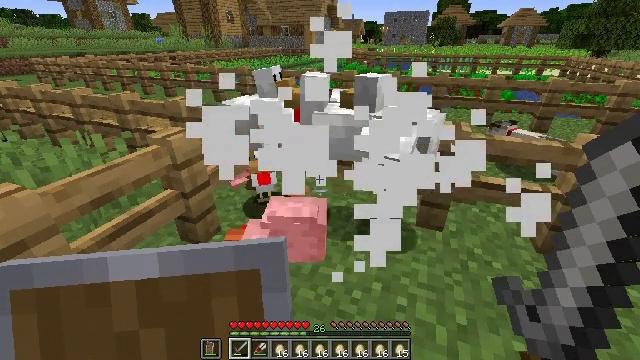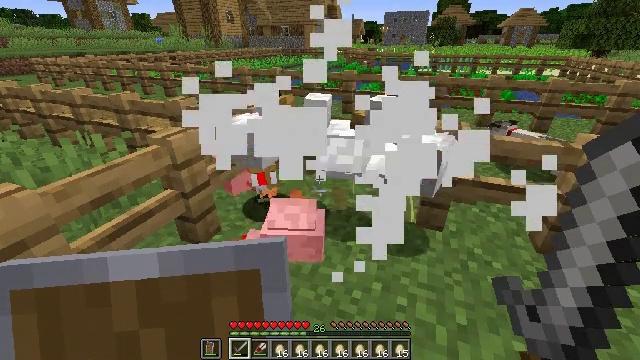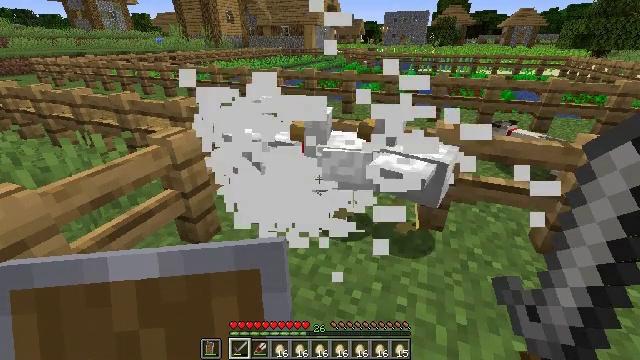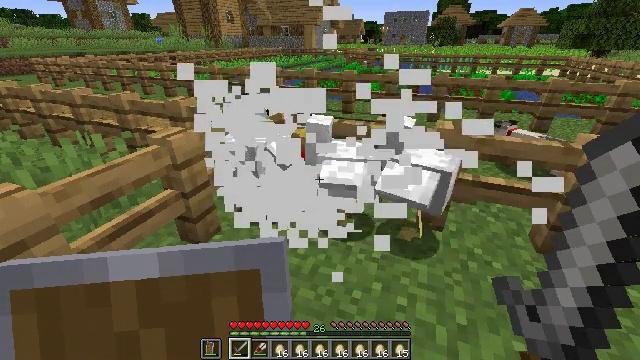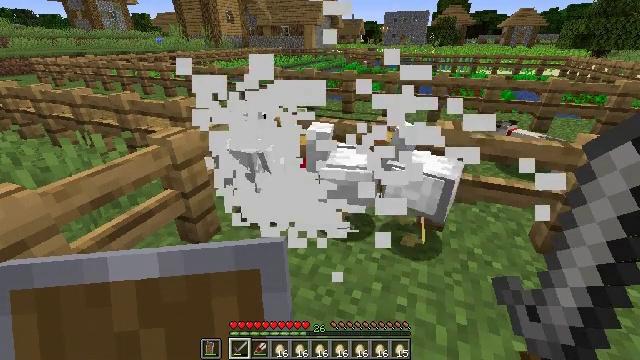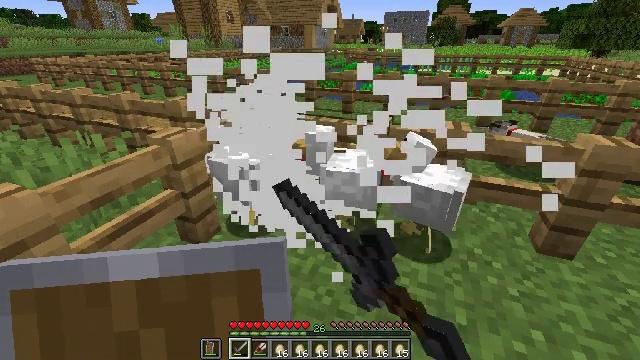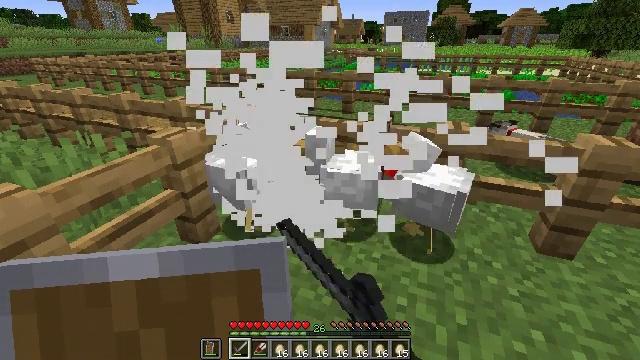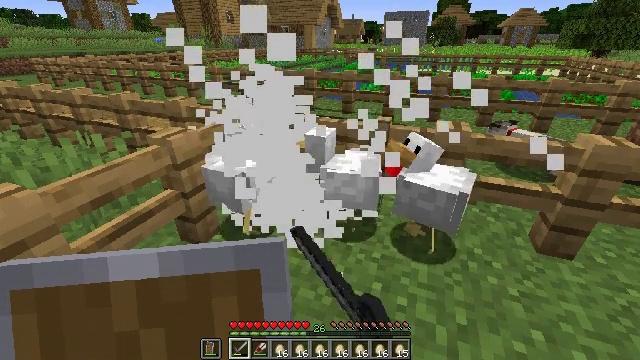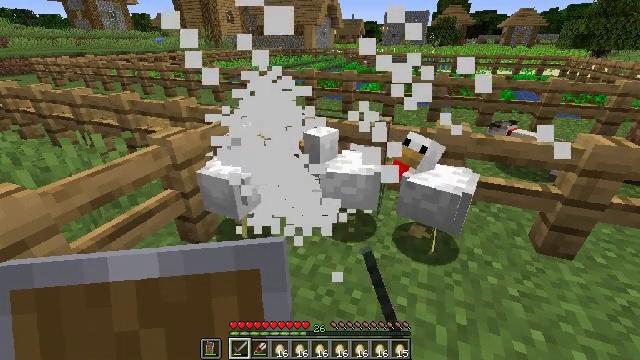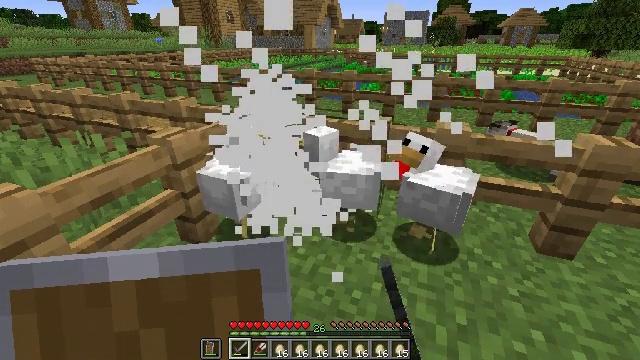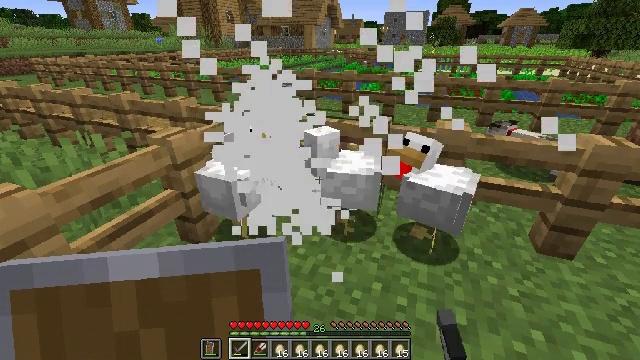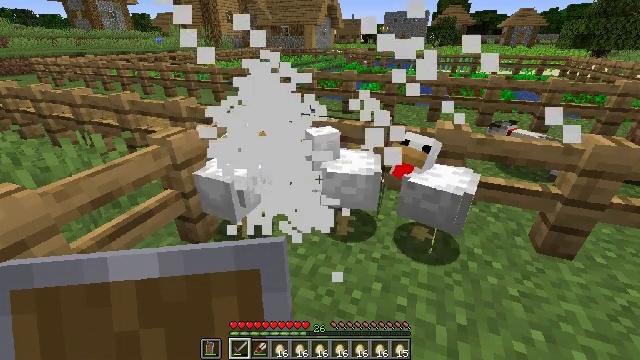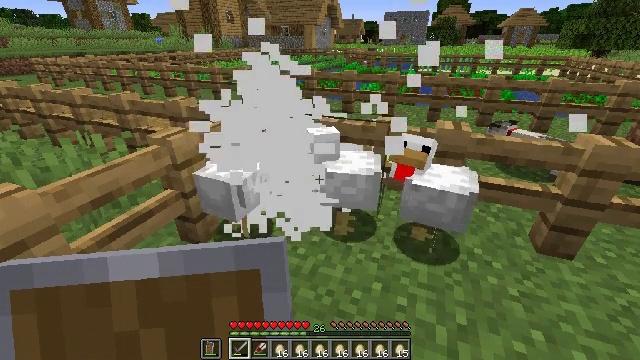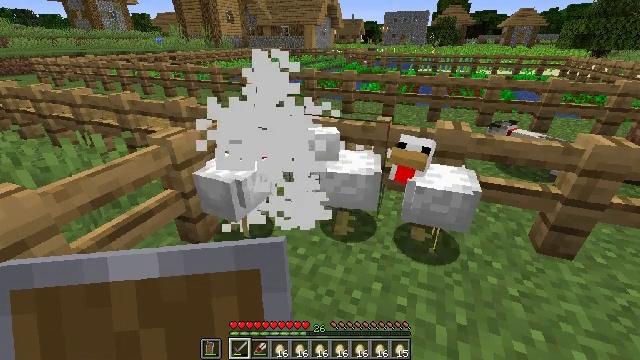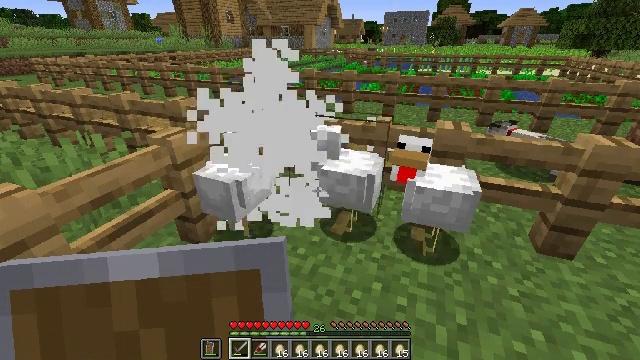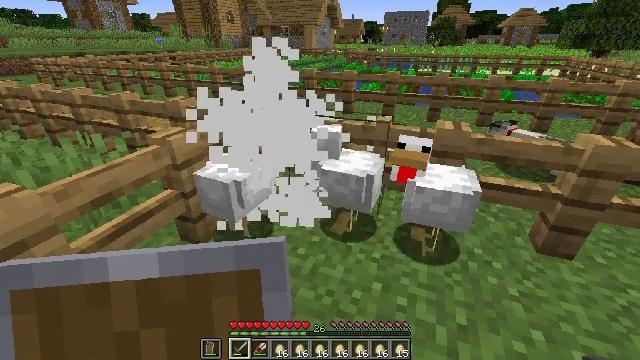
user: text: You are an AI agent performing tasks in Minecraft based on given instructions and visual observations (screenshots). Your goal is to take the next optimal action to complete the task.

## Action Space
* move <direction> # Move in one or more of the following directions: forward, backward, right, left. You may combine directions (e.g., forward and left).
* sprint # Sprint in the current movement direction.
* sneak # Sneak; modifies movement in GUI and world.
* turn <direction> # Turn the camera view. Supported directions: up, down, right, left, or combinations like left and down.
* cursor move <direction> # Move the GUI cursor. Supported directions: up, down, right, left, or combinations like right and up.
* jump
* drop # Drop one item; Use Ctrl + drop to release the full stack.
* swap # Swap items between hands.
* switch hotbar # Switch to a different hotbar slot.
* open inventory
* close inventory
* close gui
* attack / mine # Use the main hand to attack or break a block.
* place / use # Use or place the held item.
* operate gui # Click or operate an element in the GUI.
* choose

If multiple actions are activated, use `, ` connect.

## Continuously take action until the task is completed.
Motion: motion action
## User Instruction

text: Kill mobs.
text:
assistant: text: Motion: no_op
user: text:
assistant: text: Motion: no_op
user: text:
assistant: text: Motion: no_op
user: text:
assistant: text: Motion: attack / mine
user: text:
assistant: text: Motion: attack / mine
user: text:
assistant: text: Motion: attack / mine
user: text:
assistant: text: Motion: attack / mine
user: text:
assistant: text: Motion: no_op
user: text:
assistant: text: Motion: no_op
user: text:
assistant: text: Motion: no_op
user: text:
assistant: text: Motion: no_op
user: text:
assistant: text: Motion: no_op
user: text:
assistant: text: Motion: no_op
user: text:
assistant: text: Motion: no_op
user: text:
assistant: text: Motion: no_op
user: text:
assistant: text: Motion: no_op
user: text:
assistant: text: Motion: no_op
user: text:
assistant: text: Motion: no_op
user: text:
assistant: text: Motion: no_op
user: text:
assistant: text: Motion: no_op
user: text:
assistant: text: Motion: no_op
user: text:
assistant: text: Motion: no_op
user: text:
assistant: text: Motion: no_op
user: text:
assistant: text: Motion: no_op
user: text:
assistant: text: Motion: no_op
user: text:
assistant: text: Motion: no_op
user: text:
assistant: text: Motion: no_op
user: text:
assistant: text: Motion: no_op
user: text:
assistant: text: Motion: no_op
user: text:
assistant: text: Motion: no_op